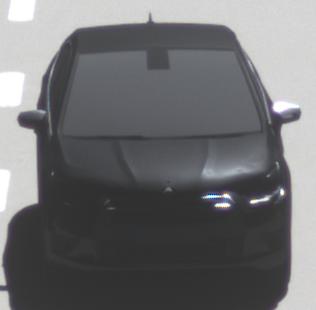
Make: Citroen
Model: DS 4 VTi 120
Detailed model: DS 4
Model produced from: 2011/05
Model produced until: 2015/01
Doors: 5
Color: black
Road condition: dry road
Daytime: midday
Contrast: high contrast